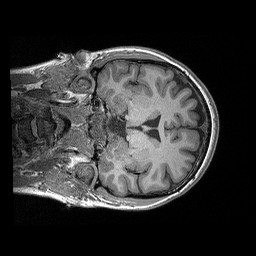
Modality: T1w
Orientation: coronal
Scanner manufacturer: siemens
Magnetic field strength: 3 T
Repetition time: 2.3 s
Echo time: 0.00298 s